Question: I am new to pyplot and wondering what I'm doing wrong here.
I would like to plot a series of random line segments:
Here's some example code:
'''
import matplotlib.pyplot as plt
def testPlot():
minx = miny = -1
maxx = maxy = 30
# some points randomly generated
points = [((10, 21), (19, 22)), ((11, 9), (22, 27)), ((9, 13), (5, 9)), ((18, 4), (2, 21)), ((25, 27
for pair in points:
print pair
for point in pair: #plot each point with a small dot
x = point[0]
y = point[1]
plt.plot(x,y,'bo')
# draw a line between the pairs of points
plt.plot(pair[0][0],pair[0][1],pair[1][0],pair[1][1],color='r',linewidth=2)
plt.axis([minx,maxx,miny,maxy])
plt.show()
'''
Here is what I get after running that, there should be lines between the points but where are the lines?
'''
((10, 21), (19, 22))
((11, 9), (22, 27))
((9, 13), (5, 9))
((18, 4), (2, 21))
((25, 27), (11, 13))
'''

Thank you for any clues
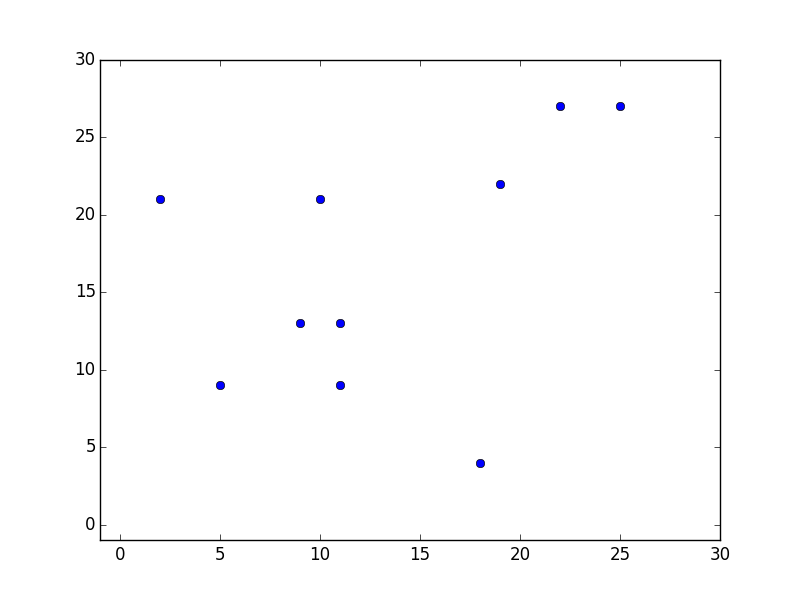
Answer: This is the line of problem:
'''
...
plt.plot(pair[0][0],pair[0][1],pair[1][0],pair[1][1],color='r',linewidth=2)
...
'''
You're trying to draw the referring to 'x,y,x1,y1', which in fact should be '((x, x1), (y, y1))'. Correcting this seems working fine:
'''
def testPlot():
minx = miny = -1
maxx = maxy = 30
# some points randomly generated
points = [((10, 21), (19, 22)), ((11, 9), (22, 27)), ((9, 13), (5, 9)), ((18, 4), (2, 21)), ((25, 27), (11, 13))]
for pair in points:
print pair
for point in pair: #plot each point with a small dot
x = point[0]
y = point[1]
plt.plot(x,y,'bo')
# change this line to ((x, x1), (y, y1))
plt.plot((pair[0][0],pair[1][0]),(pair[0][1],pair[1][1]), color='r',linewidth=2)
plt.axis([minx,maxx,miny,maxy])
plt.show()
'''
Results: